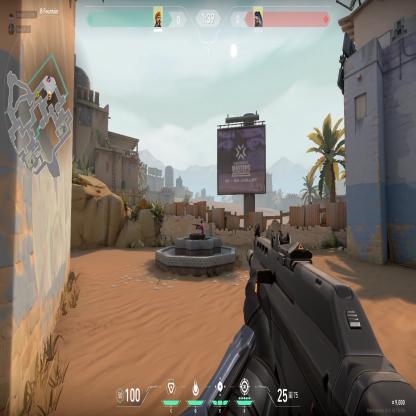
Label: enemy